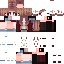
A female human skin with medium skin, wearing brown long hair dressed in a blue hoodie and brown pants, featuring a closed mouth.